Question: My project is showing cryptocurrency price application
So i want get current_price
this is my firebase structure

this is my Coin.class and then it include getter/setter method in class
not describe in this code
'''
public class Coin {
public String acc_trade_value;
public String acc_trade_value_24H;
public String closing_price;
public String current_price;
public String fluctate_24H;
public String fluctate_rate_24H;
public String max_price;
public String min_price;
public String opening_price;
public String prev_closing_price;
public String units_traded;
public String units_traded_24H;
public Coin(){
}
public Coin(String acc_trade_value,String acc_trade_value_24H,
String closing_price,String current_price,String fluctate_24H,
String fluctate_rate_24H,
String max_price, String min_price, String opening_price,
String prev_closing_price, String units_traded, String units_traded_24H)
{
this.acc_trade_value = acc_trade_value;
this.acc_trade_value_24H =acc_trade_value_24H;
this.closing_price =closing_price;
this.current_price = current_price;
this.fluctate_24H = fluctate_24H;
this.fluctate_rate_24H = fluctate_rate_24H;
this.max_price =max_price;
this.min_price = min_price;
this.opening_price = opening_price;
this.prev_closing_price = prev_closing_price;
this.units_traded = units_traded;
this.units_traded_24H = units_traded_24H;
}
}
'''
Running this code
Error -> ClassMapper: No setter/field for -MXwJ8urI_wf4P8c8k2v found on class
how did I fix it?
+) get data code
'''
mDatabase = FirebaseDatabase.getInstance().getReference("Bithumb/"+data.getText());
DatabaseReference Coin = mDatabase;
Coin.addValueEventListener(new ValueEventListener() {
@Override
public void onDataChange(@NonNull DataSnapshot snapshot) {
for(DataSnapshot dataSnapshot :snapshot.getChildren())
{
Coin coin = snapshot.getValue(Coin.class);
System.out.println(coin);
String current_price = coin.getCurrent_price();
holder.market_price.setText(current_price);
}
}
@Override
public void onCancelled(@NonNull DatabaseError error) {
}
});
'''
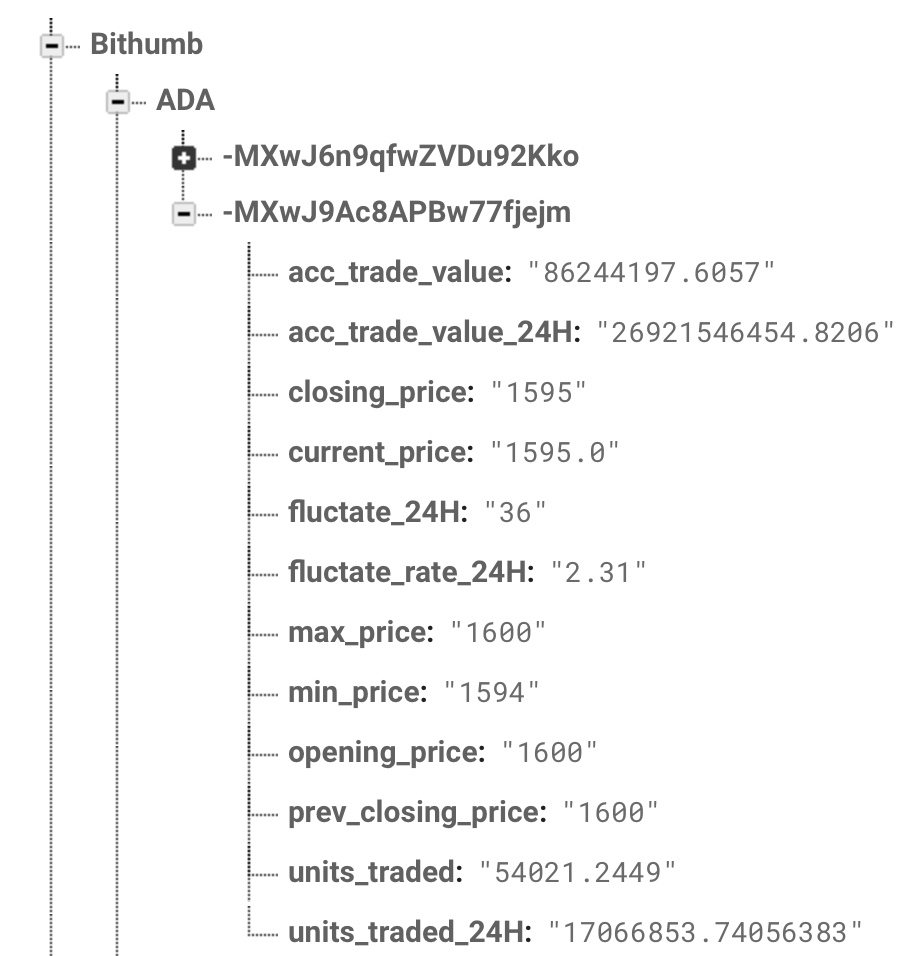
Answer: '''
mDatabase = FirebaseDatabase.getInstance().getReference("Bithumb/"+data.getText());
DatabaseReference Coin = mDatabase;
Coin.addValueEventListener(new ValueEventListener() {
@Override
public void onDataChange(@NonNull DataSnapshot snapshot) {
for(DataSnapshot dataSnapshot :snapshot.getChildren())
{
// replace snapshot -> dataSnapshot
Coin coin = dataSnapshot.getValue(Coin.class);
System.out.println(coin);
String current_price = coin.getCurrent_price();
holder.market_price.setText(current_price);
}
}
@Override
public void onCancelled(@NonNull DatabaseError error) {
}
});
'''
Just replace snapshot with dataSnapshot in you code, it works fine